Aerial crown-view tile of a tropical tree (Barro Colorado Island, Panama), acquired 20240716:
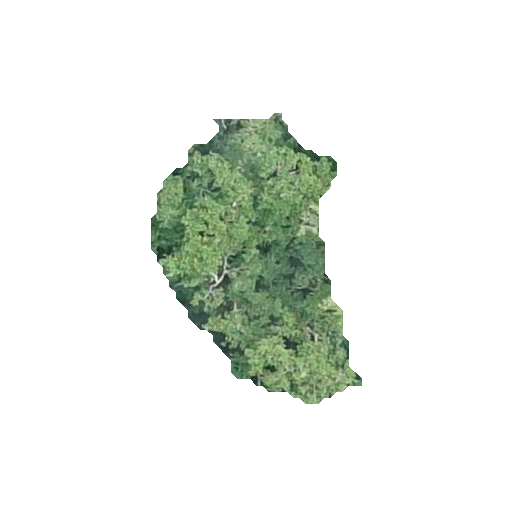
Species: Brosimum alicastrum
GBIF accepted scientific name: Brosimum alicastrum
Crown area: 60.264 m²